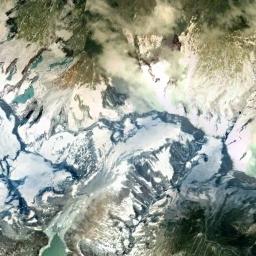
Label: snowberg